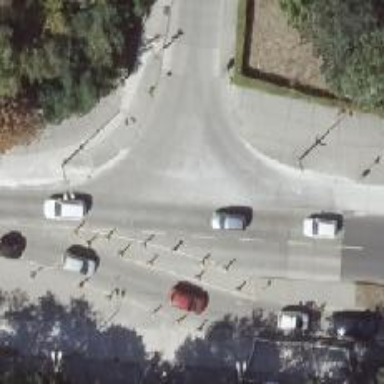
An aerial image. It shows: Service road with concrete surface. There are separate sidewalks on both sides.